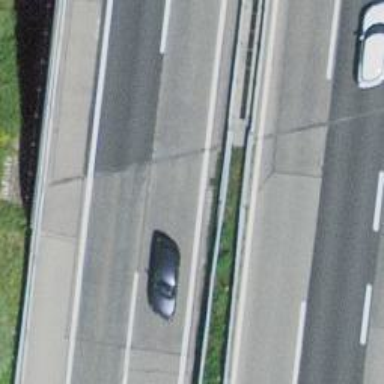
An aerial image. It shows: Guard rail.